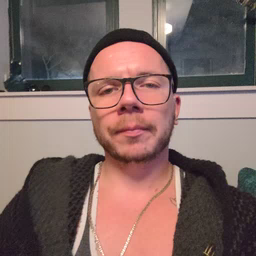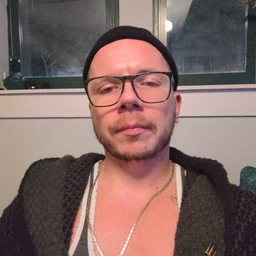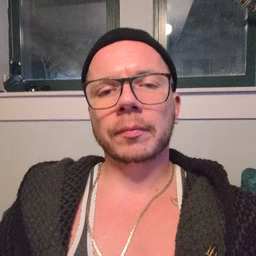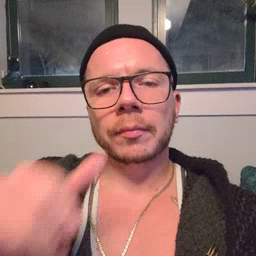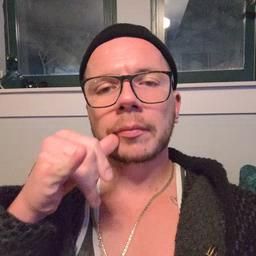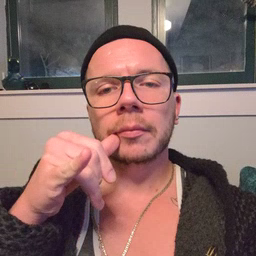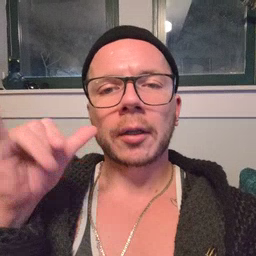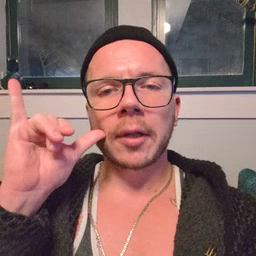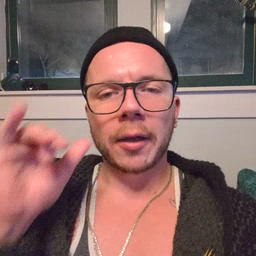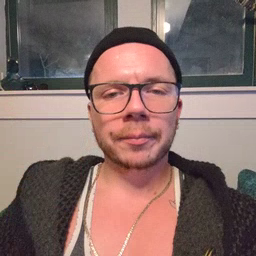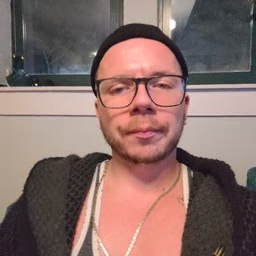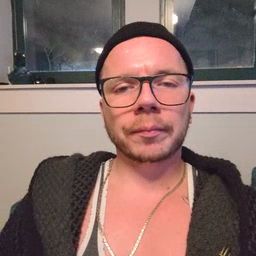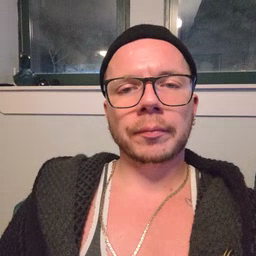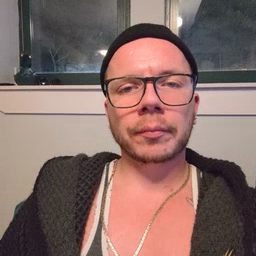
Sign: yesterday